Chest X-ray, PA view. Patient: 39 years old, sex F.
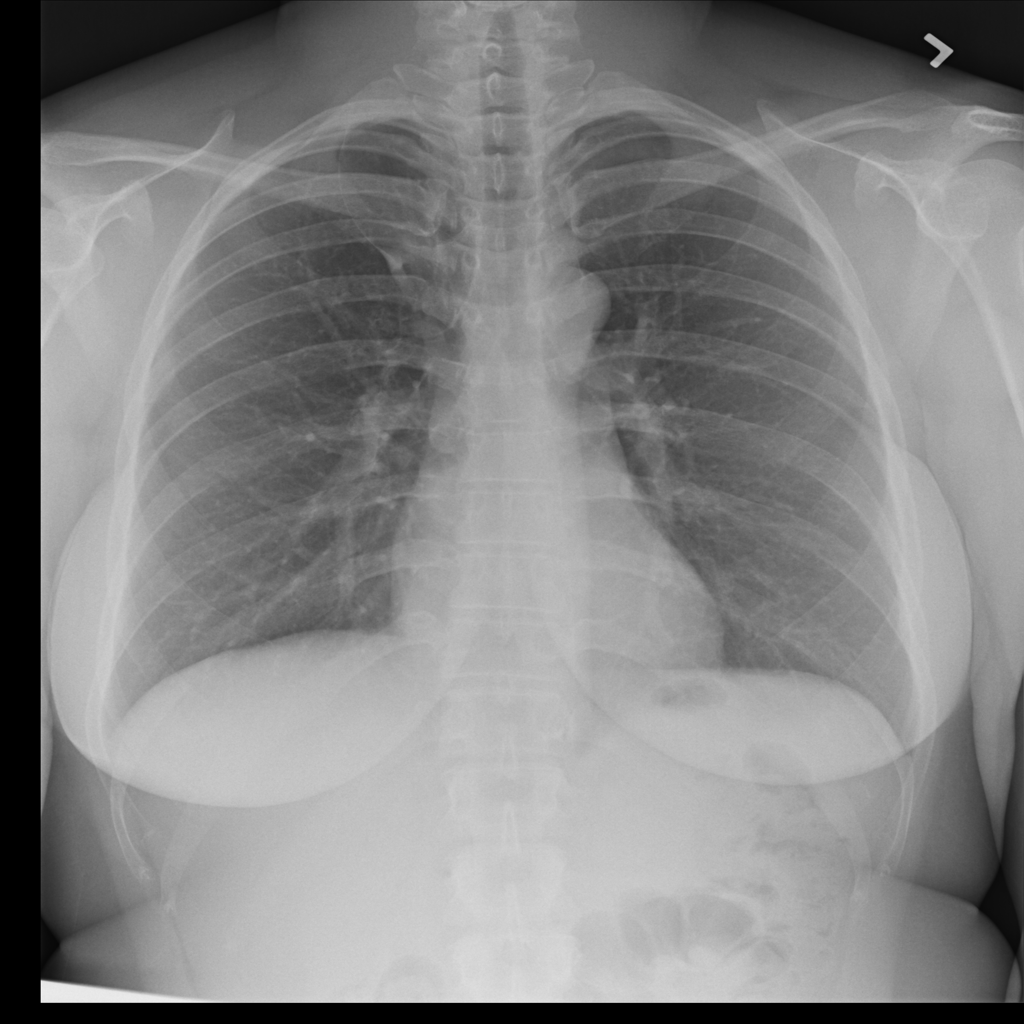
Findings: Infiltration